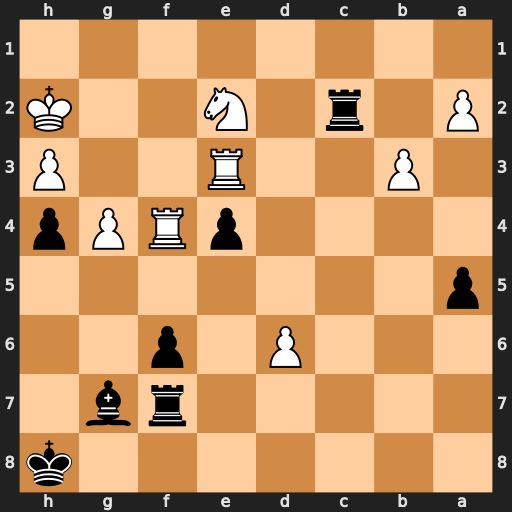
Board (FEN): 7k/5rb1/3P1p2/p7/4pRPp/1P2R2P/P1r1N2K/8
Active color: b
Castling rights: -
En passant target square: -
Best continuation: Bh6 Rfxe4 Bxe3